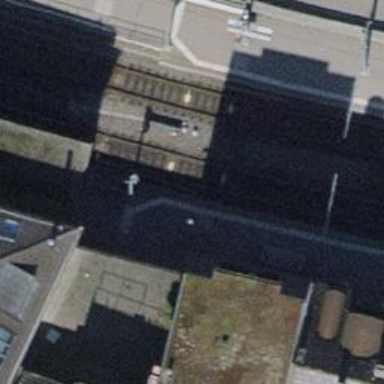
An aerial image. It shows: Railway signal.